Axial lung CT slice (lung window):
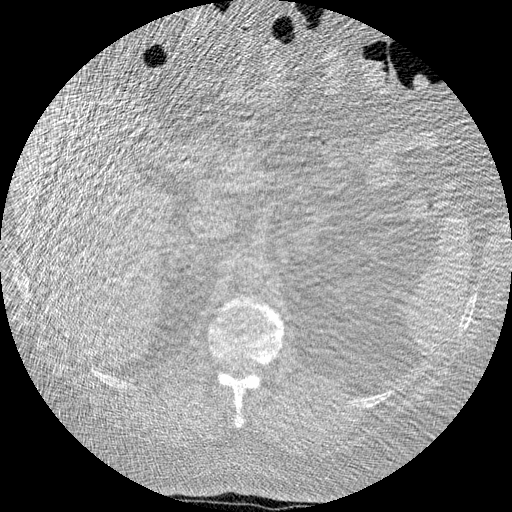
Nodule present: no